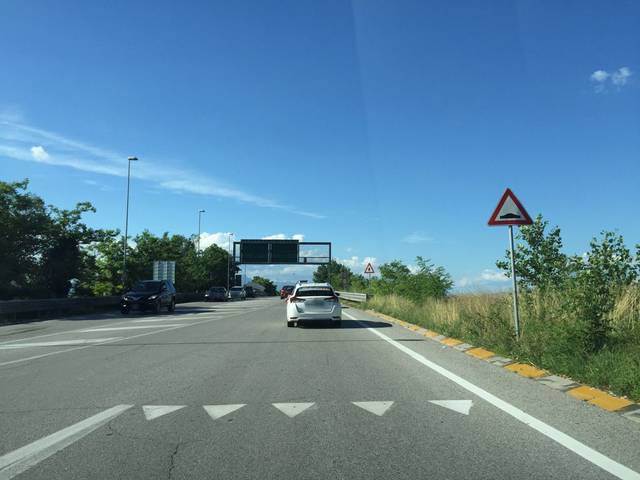
Region: Italy
Coordinates: 45.433, 10.606